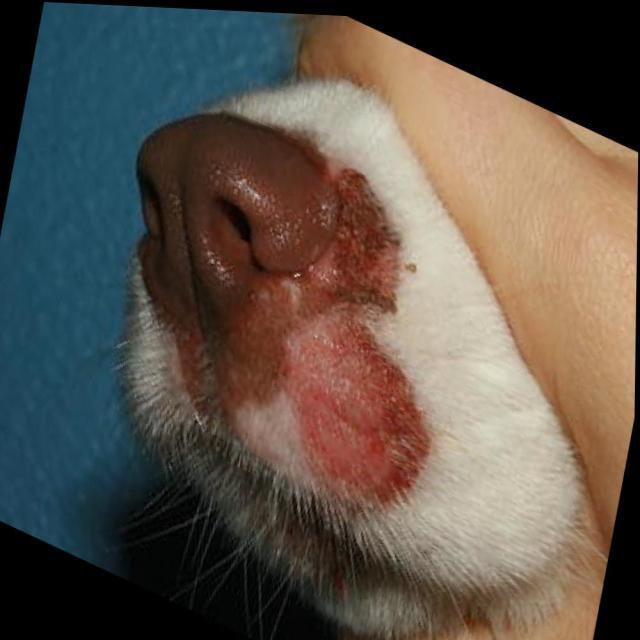
Canine ringworm (Dermatophytosis) — fungal infection caused by Microsporum or Trichophyton. Presents with circular alopecia, scaling, crusting, and broken hairs.